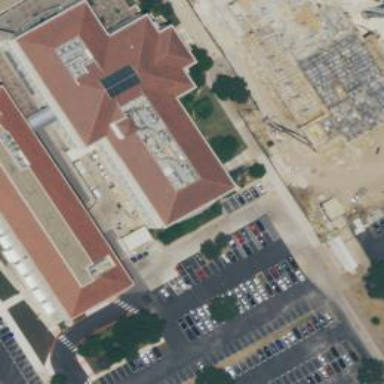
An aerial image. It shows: Building.